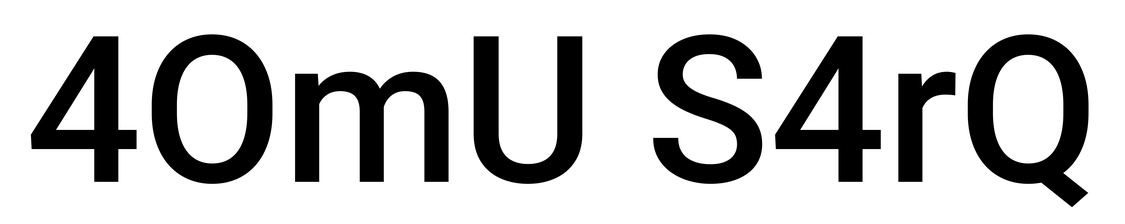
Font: Roboto_Medium